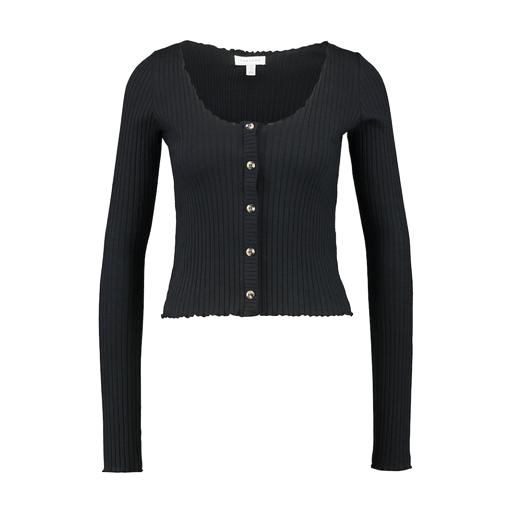
black henley long-sleeved ribbed-jersey top, black ribbed henley, black buttoned long sleeved shirt, white background